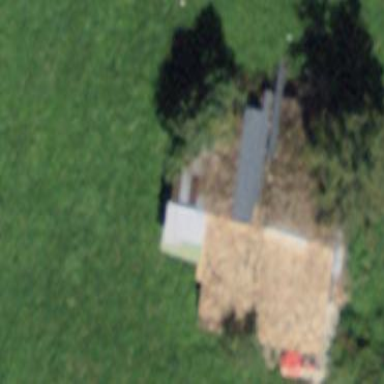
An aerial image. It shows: Rural barn.